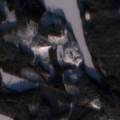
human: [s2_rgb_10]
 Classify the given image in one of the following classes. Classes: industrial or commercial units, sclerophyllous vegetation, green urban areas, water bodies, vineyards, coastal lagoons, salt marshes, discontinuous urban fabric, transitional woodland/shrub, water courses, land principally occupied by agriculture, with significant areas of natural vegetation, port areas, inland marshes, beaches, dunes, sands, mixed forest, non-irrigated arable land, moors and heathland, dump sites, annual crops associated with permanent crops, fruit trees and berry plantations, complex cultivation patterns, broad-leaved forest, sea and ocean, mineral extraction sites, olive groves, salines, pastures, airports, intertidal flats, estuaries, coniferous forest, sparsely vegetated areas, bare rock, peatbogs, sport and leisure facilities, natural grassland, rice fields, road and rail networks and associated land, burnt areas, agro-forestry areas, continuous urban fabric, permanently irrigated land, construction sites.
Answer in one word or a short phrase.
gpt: non-irrigated arable land, land principally occupied by agriculture, with significant areas of natural vegetation, coniferous forest, water bodies